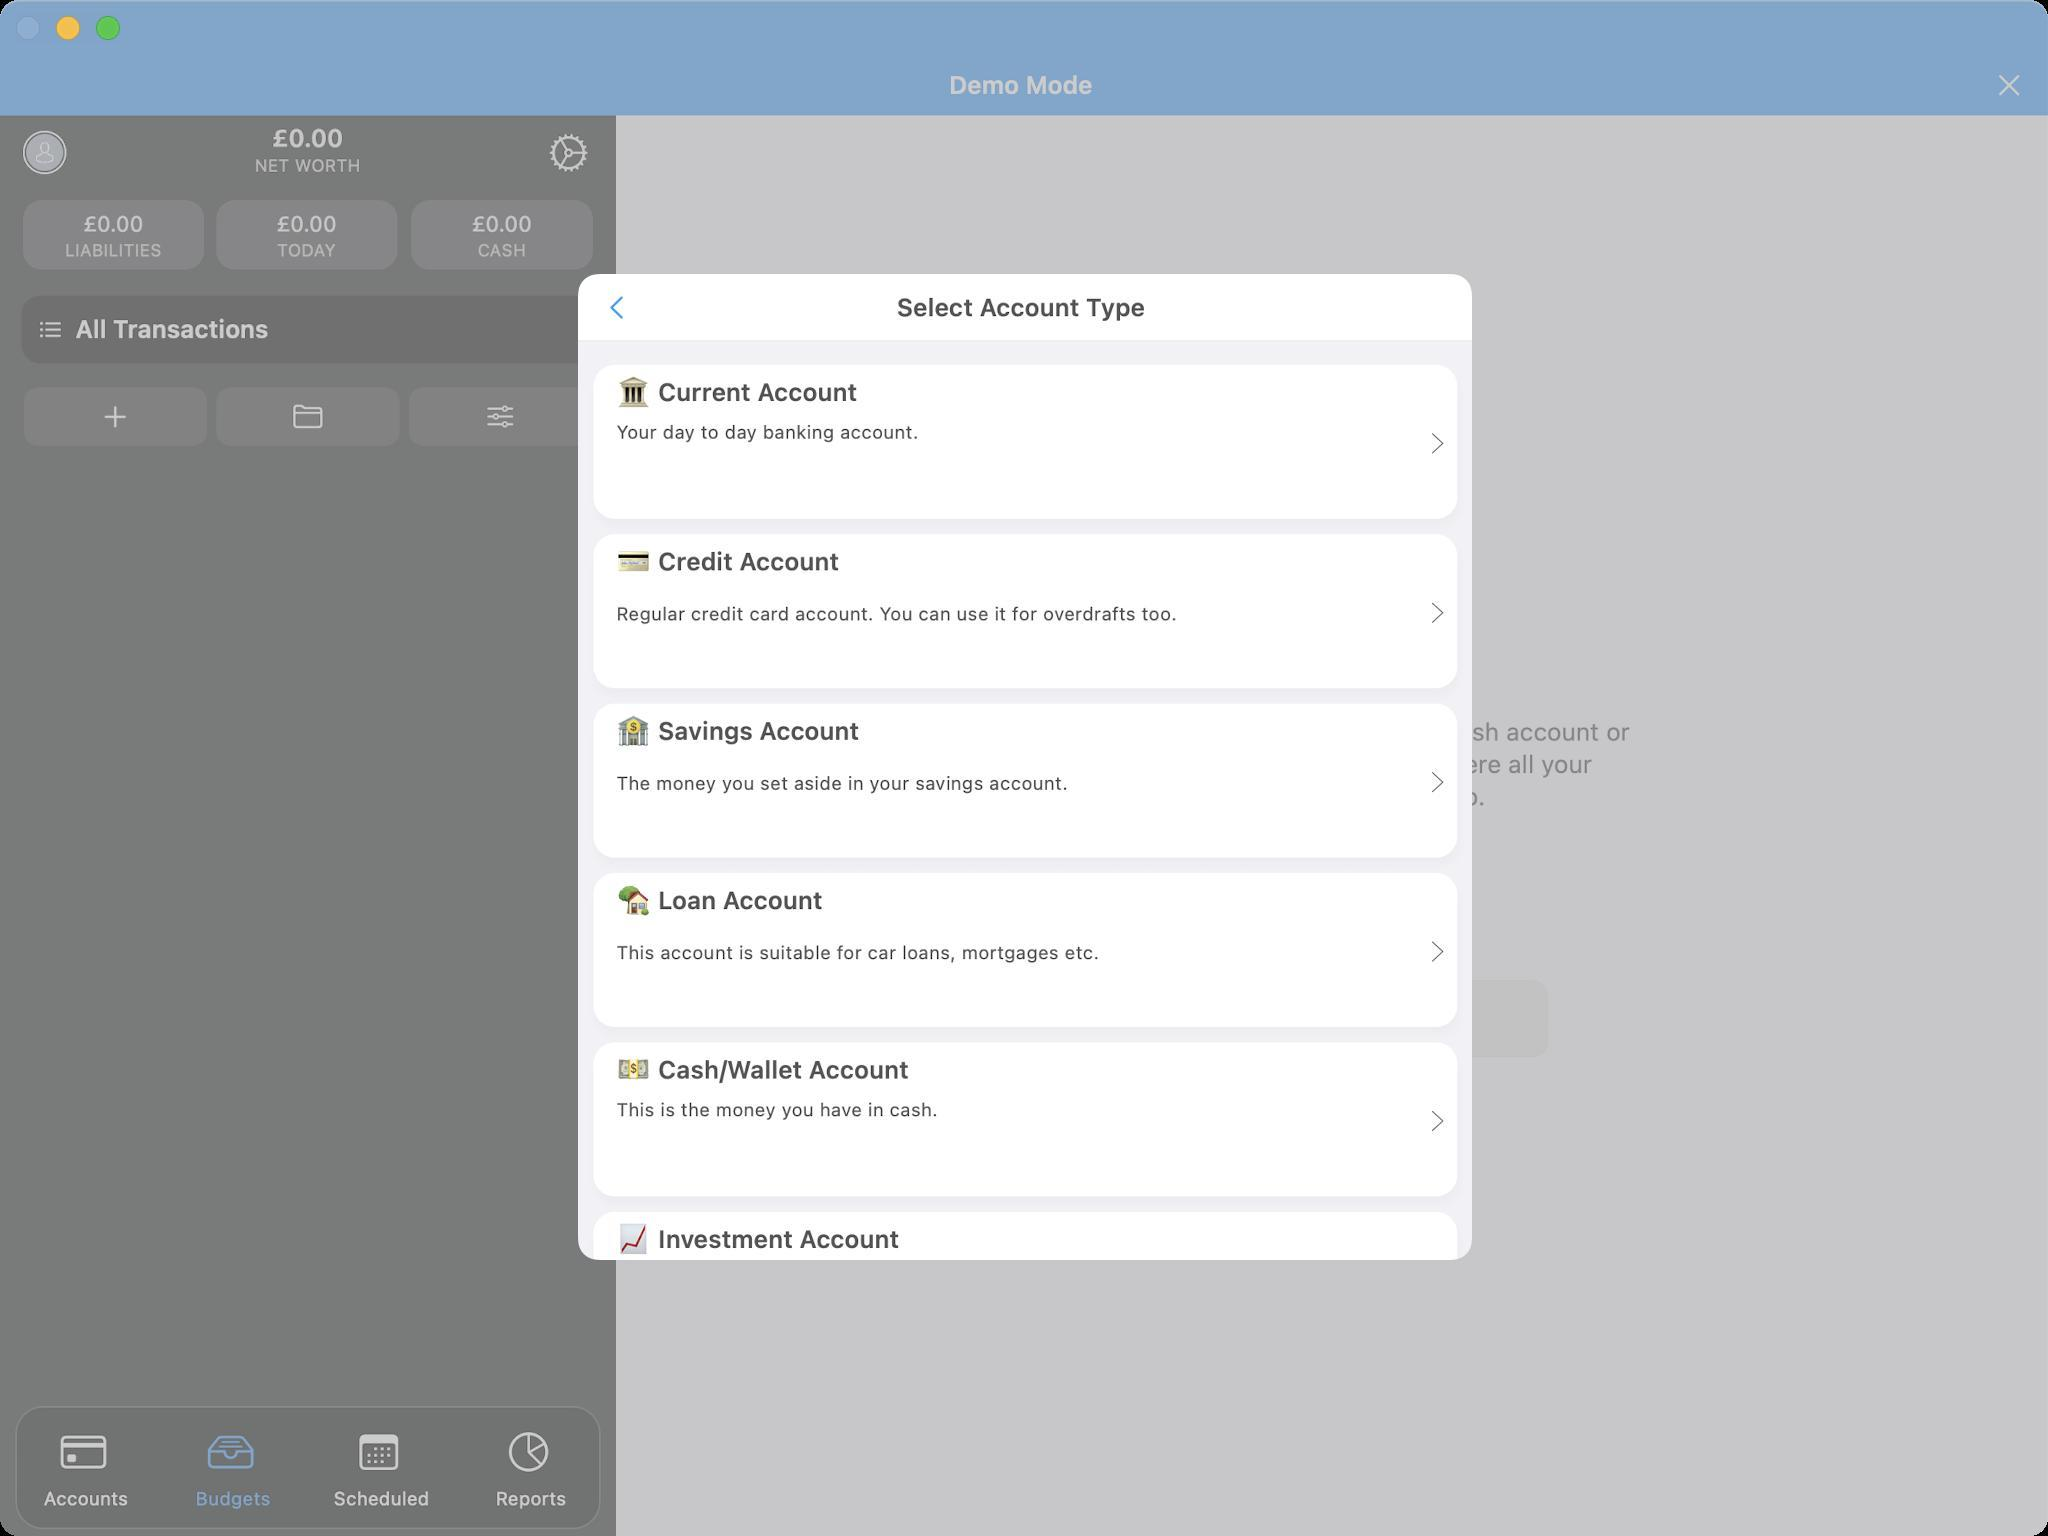
Accessibility tree:
{"name": "MoneyWiz", "role": "AXWindow", "description": null, "role_description": "standard window", "value": null, "position": "292.00;66.00", "size": "1024;768", "children": [{"name": null, "role": "AXGroup", "description": null, "role_description": "group", "value": null, "position": "0.00;0.00", "size": "1024;768", "children": [{"name": null, "role": "AXGroup", "description": null, "role_description": "group", "value": null, "position": "0.00;0.00", "size": "1024;768", "children": []}]}, {"name": null, "role": "AXButton", "description": null, "role_description": "close button", "value": null, "position": "7.00;6.00", "size": "14;16", "children": []}, {"name": null, "role": "AXButton", "description": null, "role_description": "zoom button", "value": null, "position": "47.00;6.00", "size": "14;16", "children": [{"name": null, "role": "AXGroup", "description": null, "role_description": "group", "value": null, "position": "47.00;6.00", "size": "14;16", "children": [{"name": null, "role": "AXGroup", "description": null, "role_description": "group", "value": null, "position": "47.00;6.00", "size": "14;16", "children": []}]}]}, {"name": null, "role": "AXButton", "description": null, "role_description": "minimise button", "value": null, "position": "27.00;6.00", "size": "14;16", "children": []}, {"name": null, "role": "AXSheet", "description": null, "role_description": "sheet", "value": null, "position": "289.00;137.00", "size": "447;493", "children": [{"name": null, "role": "AXGroup", "description": null, "role_description": "group", "value": null, "position": "289.00;137.00", "size": "447;493", "children": [{"name": null, "role": "AXGroup", "description": null, "role_description": "group", "value": null, "position": "289.00;137.00", "size": "447;494", "children": [{"name": null, "role": "AXGroup", "description": null, "role_description": "group", "value": null, "position": "289.00;137.00", "size": "447;494", "children": [{"name": null, "role": "AXGroup", "description": null, "role_description": "group", "value": null, "position": "289.00;137.00", "size": "447;494", "children": [{"name": null, "role": "AXButton", "description": "Back", "role_description": "button", "value": null, "position": "289.00;137.00", "size": "62;34", "children": []}, {"name": null, "role": "AXStaticText", "description": "Select Account Type", "role_description": "text", "value": null, "position": "385.25;137.00", "size": "251;34", "children": []}, {"name": null, "role": "AXGroup", "description": null, "role_description": "table", "value": null, "position": "289.00;170.88", "size": "447;460", "children": [{"name": null, "role": "AXGroup", "description": null, "role_description": "group", "value": "", "position": "289.00;178.58", "size": "447;85", "children": [{"name": null, "role": "AXStaticText", "description": "🏛 Current Account, Your day to day banking account.", "role_description": "text", "value": "", "position": "289.00;178.58", "size": "447;85", "children": []}]}, {"name": null, "role": "AXGroup", "description": null, "role_description": "group", "value": "", "position": "289.00;263.28", "size": "447;85", "children": [{"name": null, "role": "AXStaticText", "description": "💳 Credit Account, Regular credit card account. You can use it for overdrafts too.", "role_description": "text", "value": "", "position": "289.00;263.28", "size": "447;85", "children": []}]}, {"name": null, "role": "AXGroup", "description": null, "role_description": "group", "value": "", "position": "289.00;347.98", "size": "447;85", "children": [{"name": null, "role": "AXStaticText", "description": "🏦 Savings Account, The money you set aside in your savings account.", "role_description": "text", "value": "", "position": "289.00;347.98", "size": "447;85", "children": []}]}, {"name": null, "role": "AXGroup", "description": null, "role_description": "group", "value": "", "position": "289.00;432.68", "size": "447;85", "children": [{"name": null, "role": "AXStaticText", "description": "🏡 Loan Account, This account is suitable for car loans, mortgages etc.", "role_description": "text", "value": "", "position": "289.00;432.68", "size": "447;85", "children": []}]}, {"name": null, "role": "AXGroup", "description": null, "role_description": "group", "value": "", "position": "289.00;517.38", "size": "447;85", "children": [{"name": null, "role": "AXStaticText", "description": "💵 Cash/Wallet Account, This is the money you have in cash.", "role_description": "text", "value": "", "position": "289.00;517.38", "size": "447;85", "children": []}]}, {"name": null, "role": "AXGroup", "description": null, "role_description": "group", "value": "", "position": "289.00;602.08", "size": "447;85", "children": [{"name": null, "role": "AXStaticText", "description": "📈 Investment Account, Investment or retirement account. For example brokerage accounts, commodities trading account, 401k, IRA and others.", "role_description": "text", "value": "", "position": "289.00;602.08", "size": "447;85", "children": []}]}]}]}]}]}]}]}]}